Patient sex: M
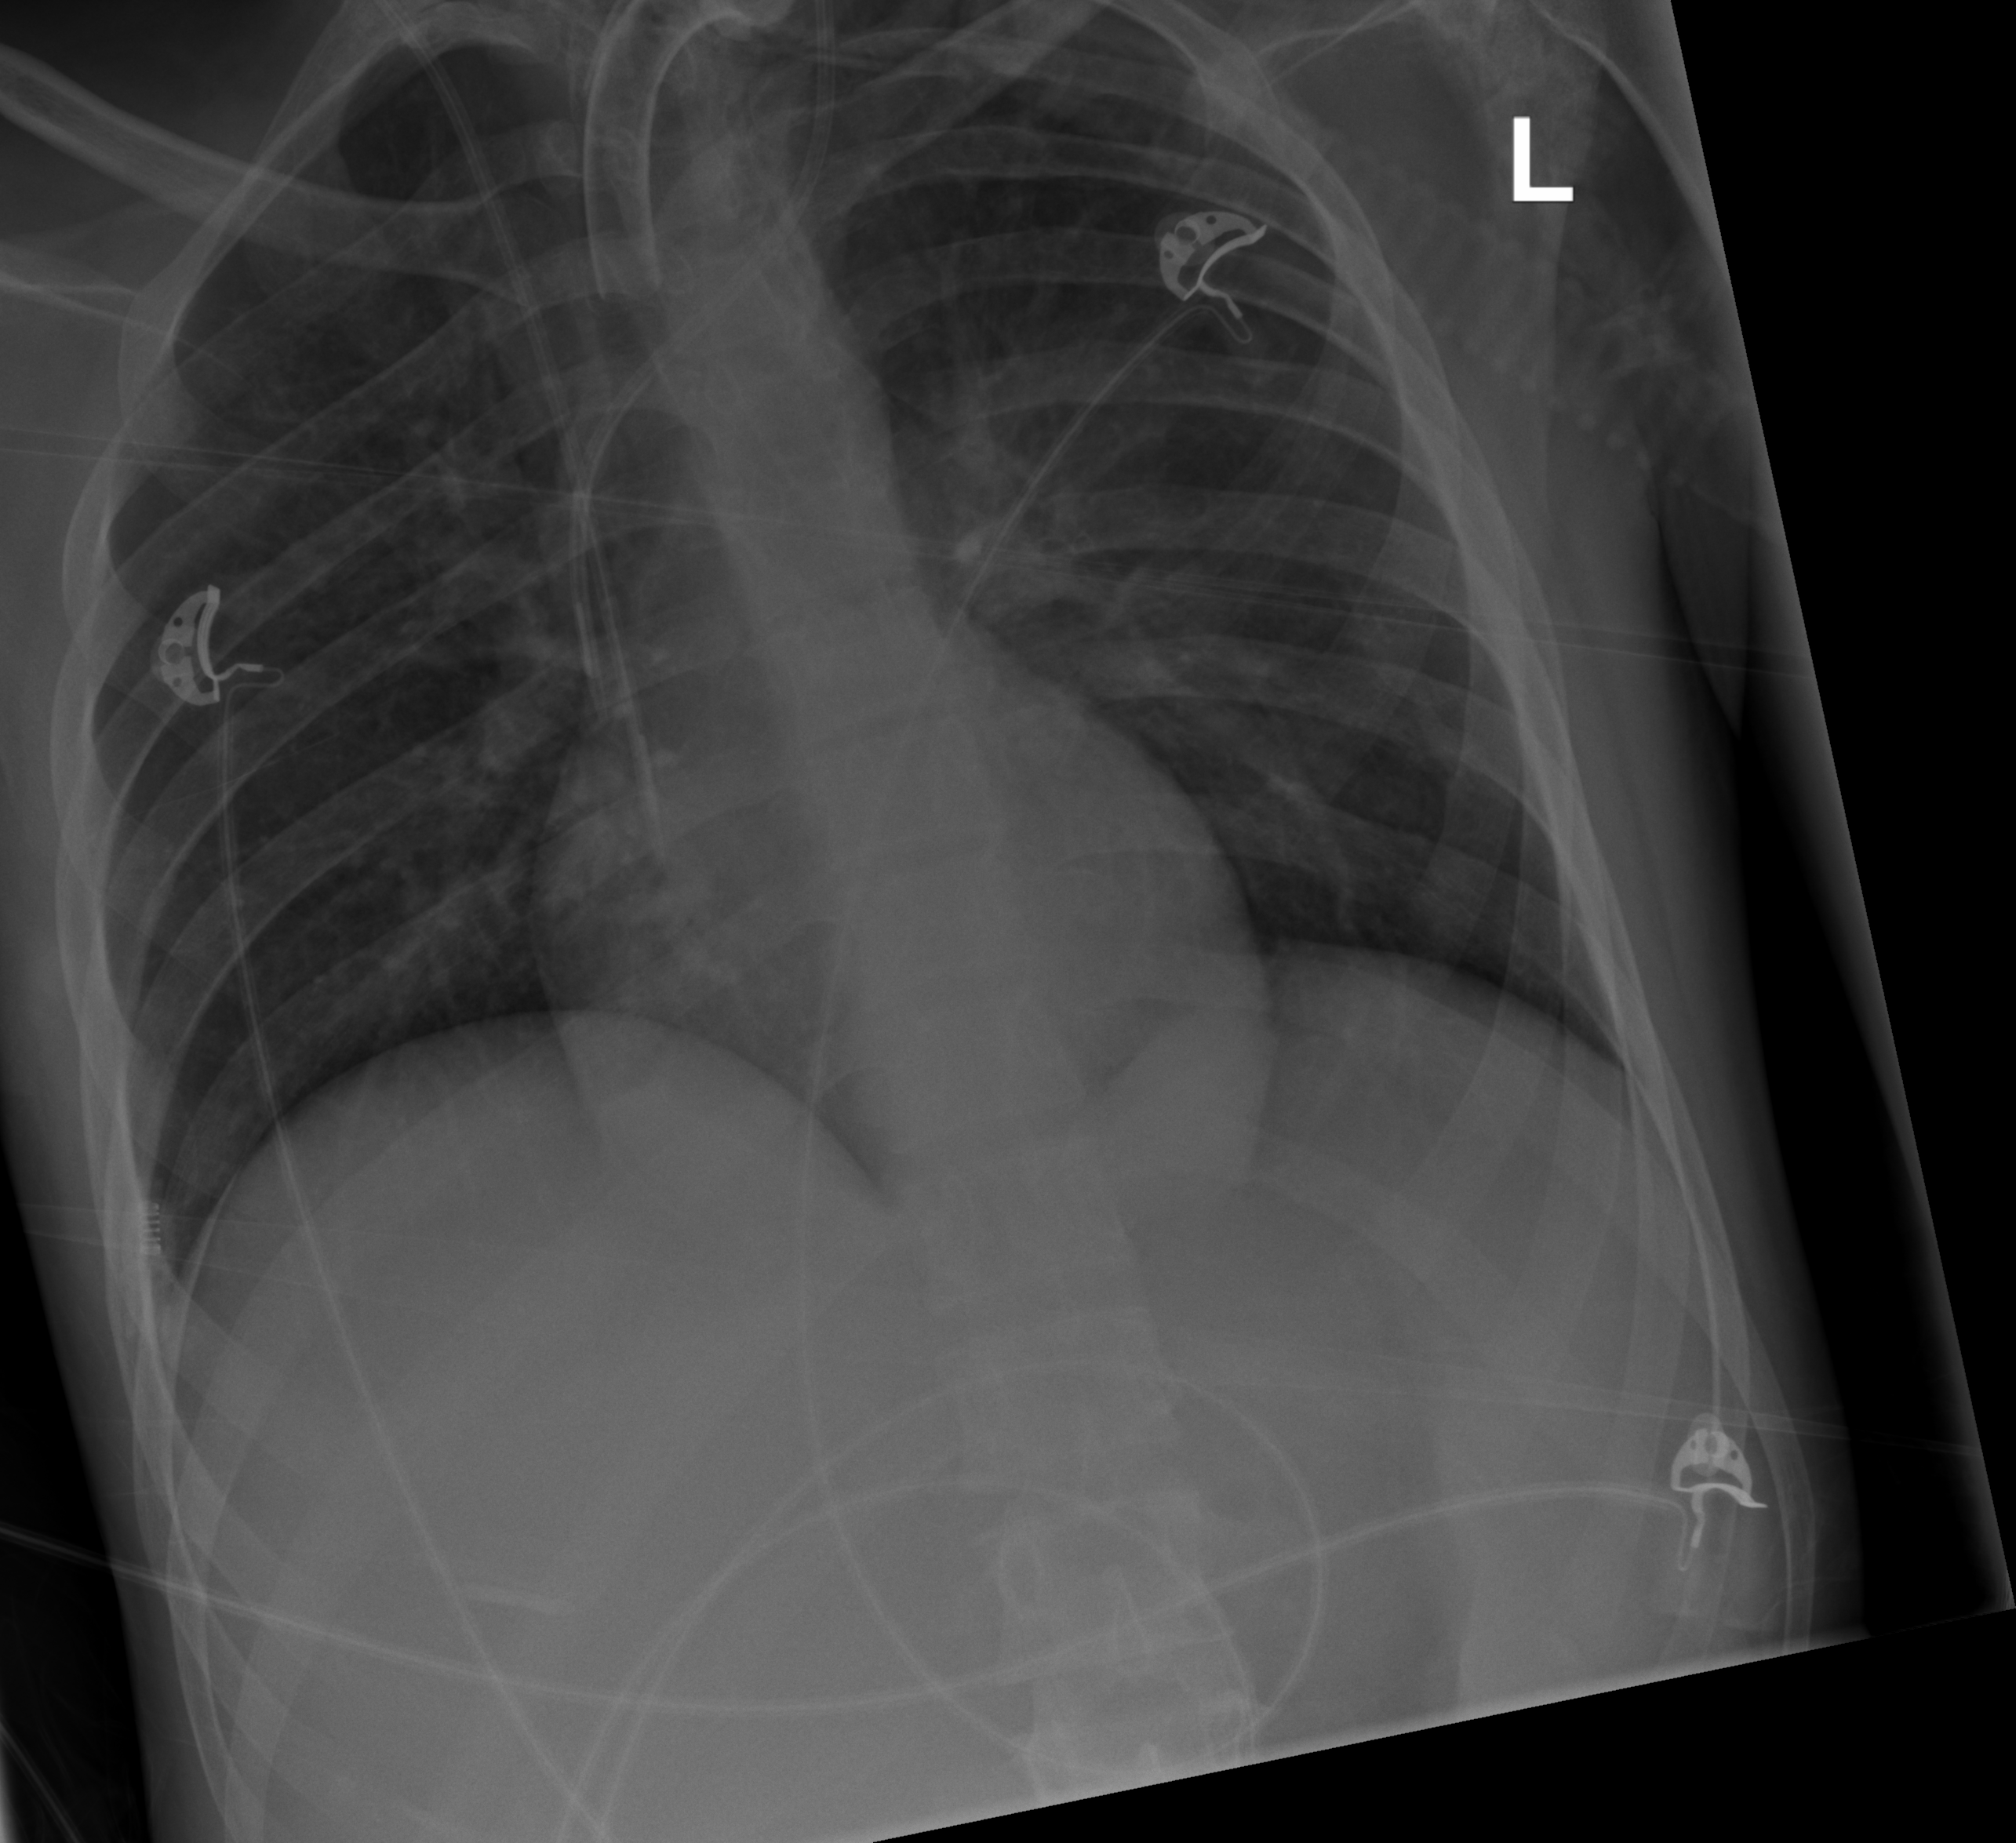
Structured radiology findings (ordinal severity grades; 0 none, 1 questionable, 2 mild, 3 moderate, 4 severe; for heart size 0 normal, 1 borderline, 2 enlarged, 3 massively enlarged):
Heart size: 1
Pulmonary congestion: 0
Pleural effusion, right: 0
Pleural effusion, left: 1
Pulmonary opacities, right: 0
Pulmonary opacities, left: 2
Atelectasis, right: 0
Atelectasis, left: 1